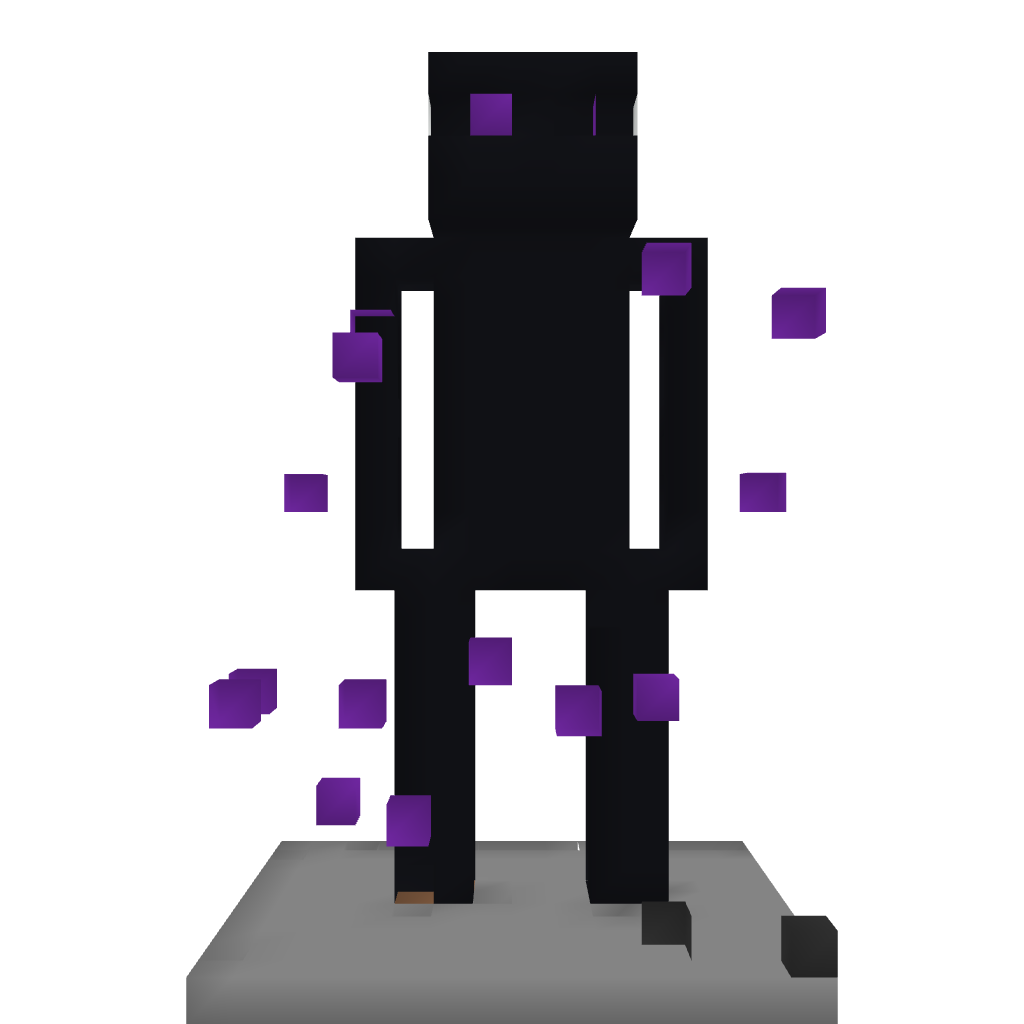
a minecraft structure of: Enderman